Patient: sex F, age 68
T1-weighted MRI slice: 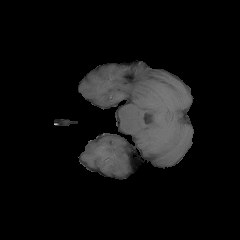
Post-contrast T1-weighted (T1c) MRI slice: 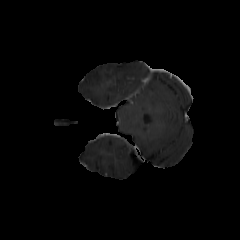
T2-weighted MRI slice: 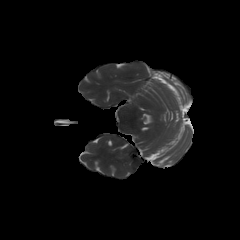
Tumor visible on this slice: no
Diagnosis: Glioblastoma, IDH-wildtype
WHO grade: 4